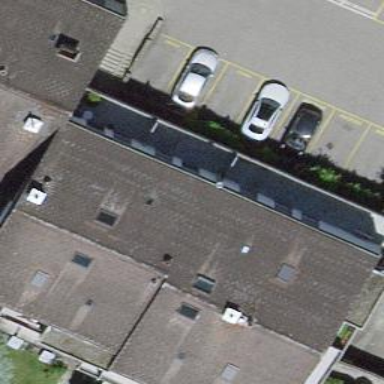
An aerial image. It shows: Residential building with gabled roof oriented across.